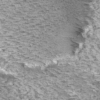
Label: not_dusty